Field crop: maize
Growth stage: 2
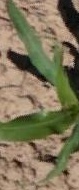
Species: maize